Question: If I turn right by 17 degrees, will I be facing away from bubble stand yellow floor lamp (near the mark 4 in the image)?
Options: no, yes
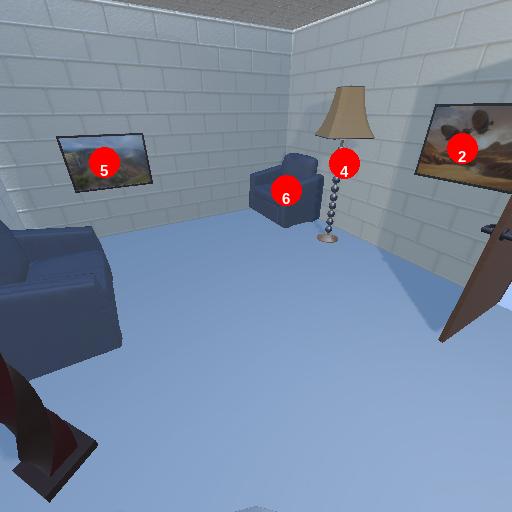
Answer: no